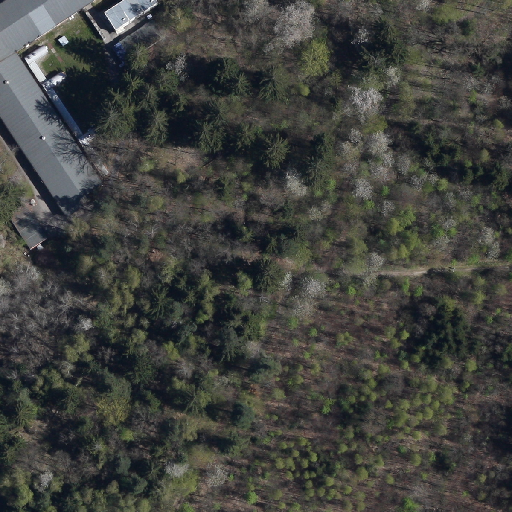
Referring expression: sidewalk